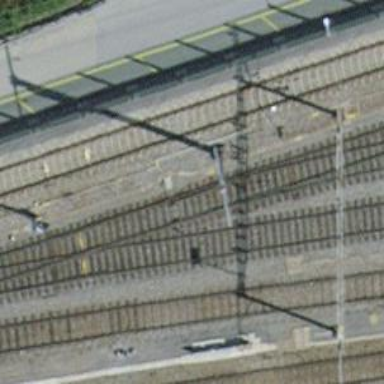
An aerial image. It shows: Rail yard with electrified rails and single track.